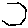
Label: hexagon